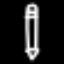
Label: pencil